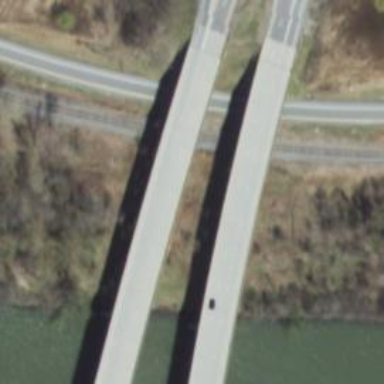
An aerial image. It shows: Bridge crossing over expressway trunk road.